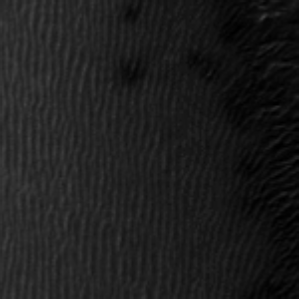
Label: frost